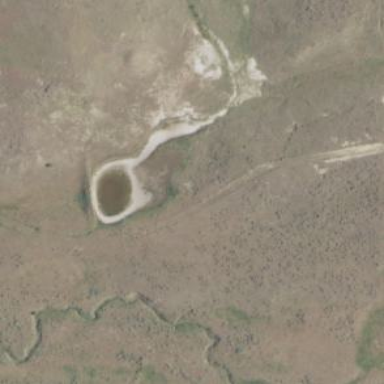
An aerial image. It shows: Reservoir.